RGB frame:
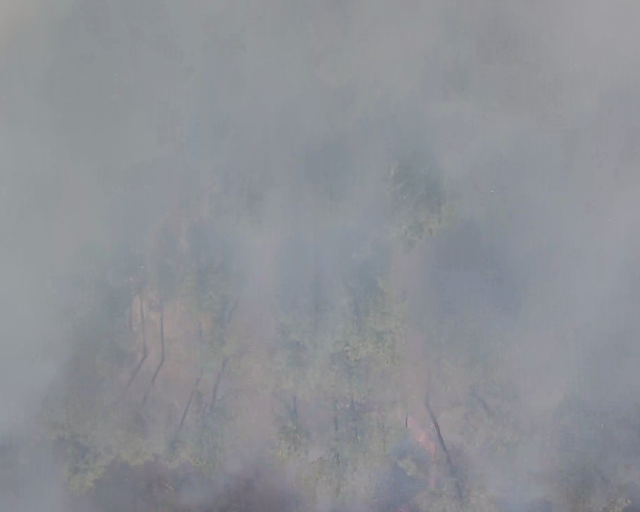
Thermal frame:
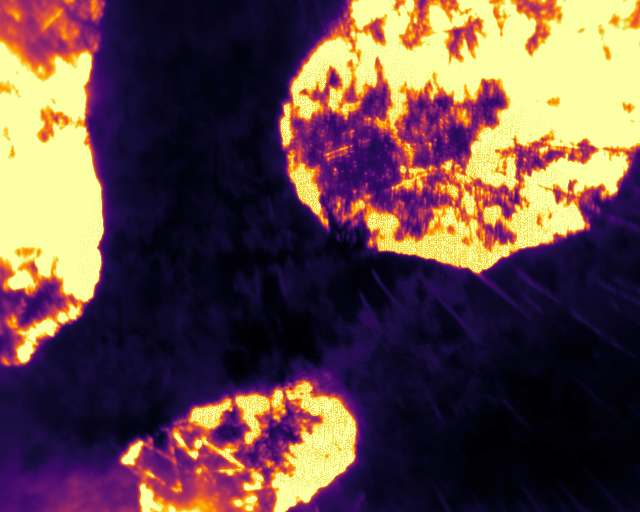
Captured: 2026-02-27 02:37:16
Pixels at or above 80 °C: 138379 (fraction of frame: 0.4223)